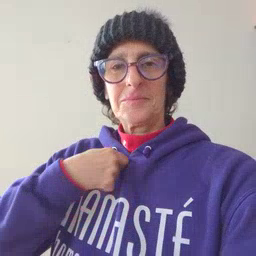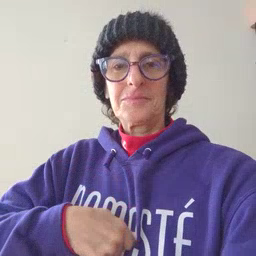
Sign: zipper